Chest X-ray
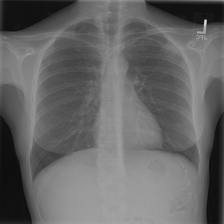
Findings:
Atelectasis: negative
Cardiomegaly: negative
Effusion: negative
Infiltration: positive
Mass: negative
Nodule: negative
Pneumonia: negative
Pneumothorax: negative
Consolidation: negative
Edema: negative
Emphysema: negative
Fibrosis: negative
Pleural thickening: negative
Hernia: negative